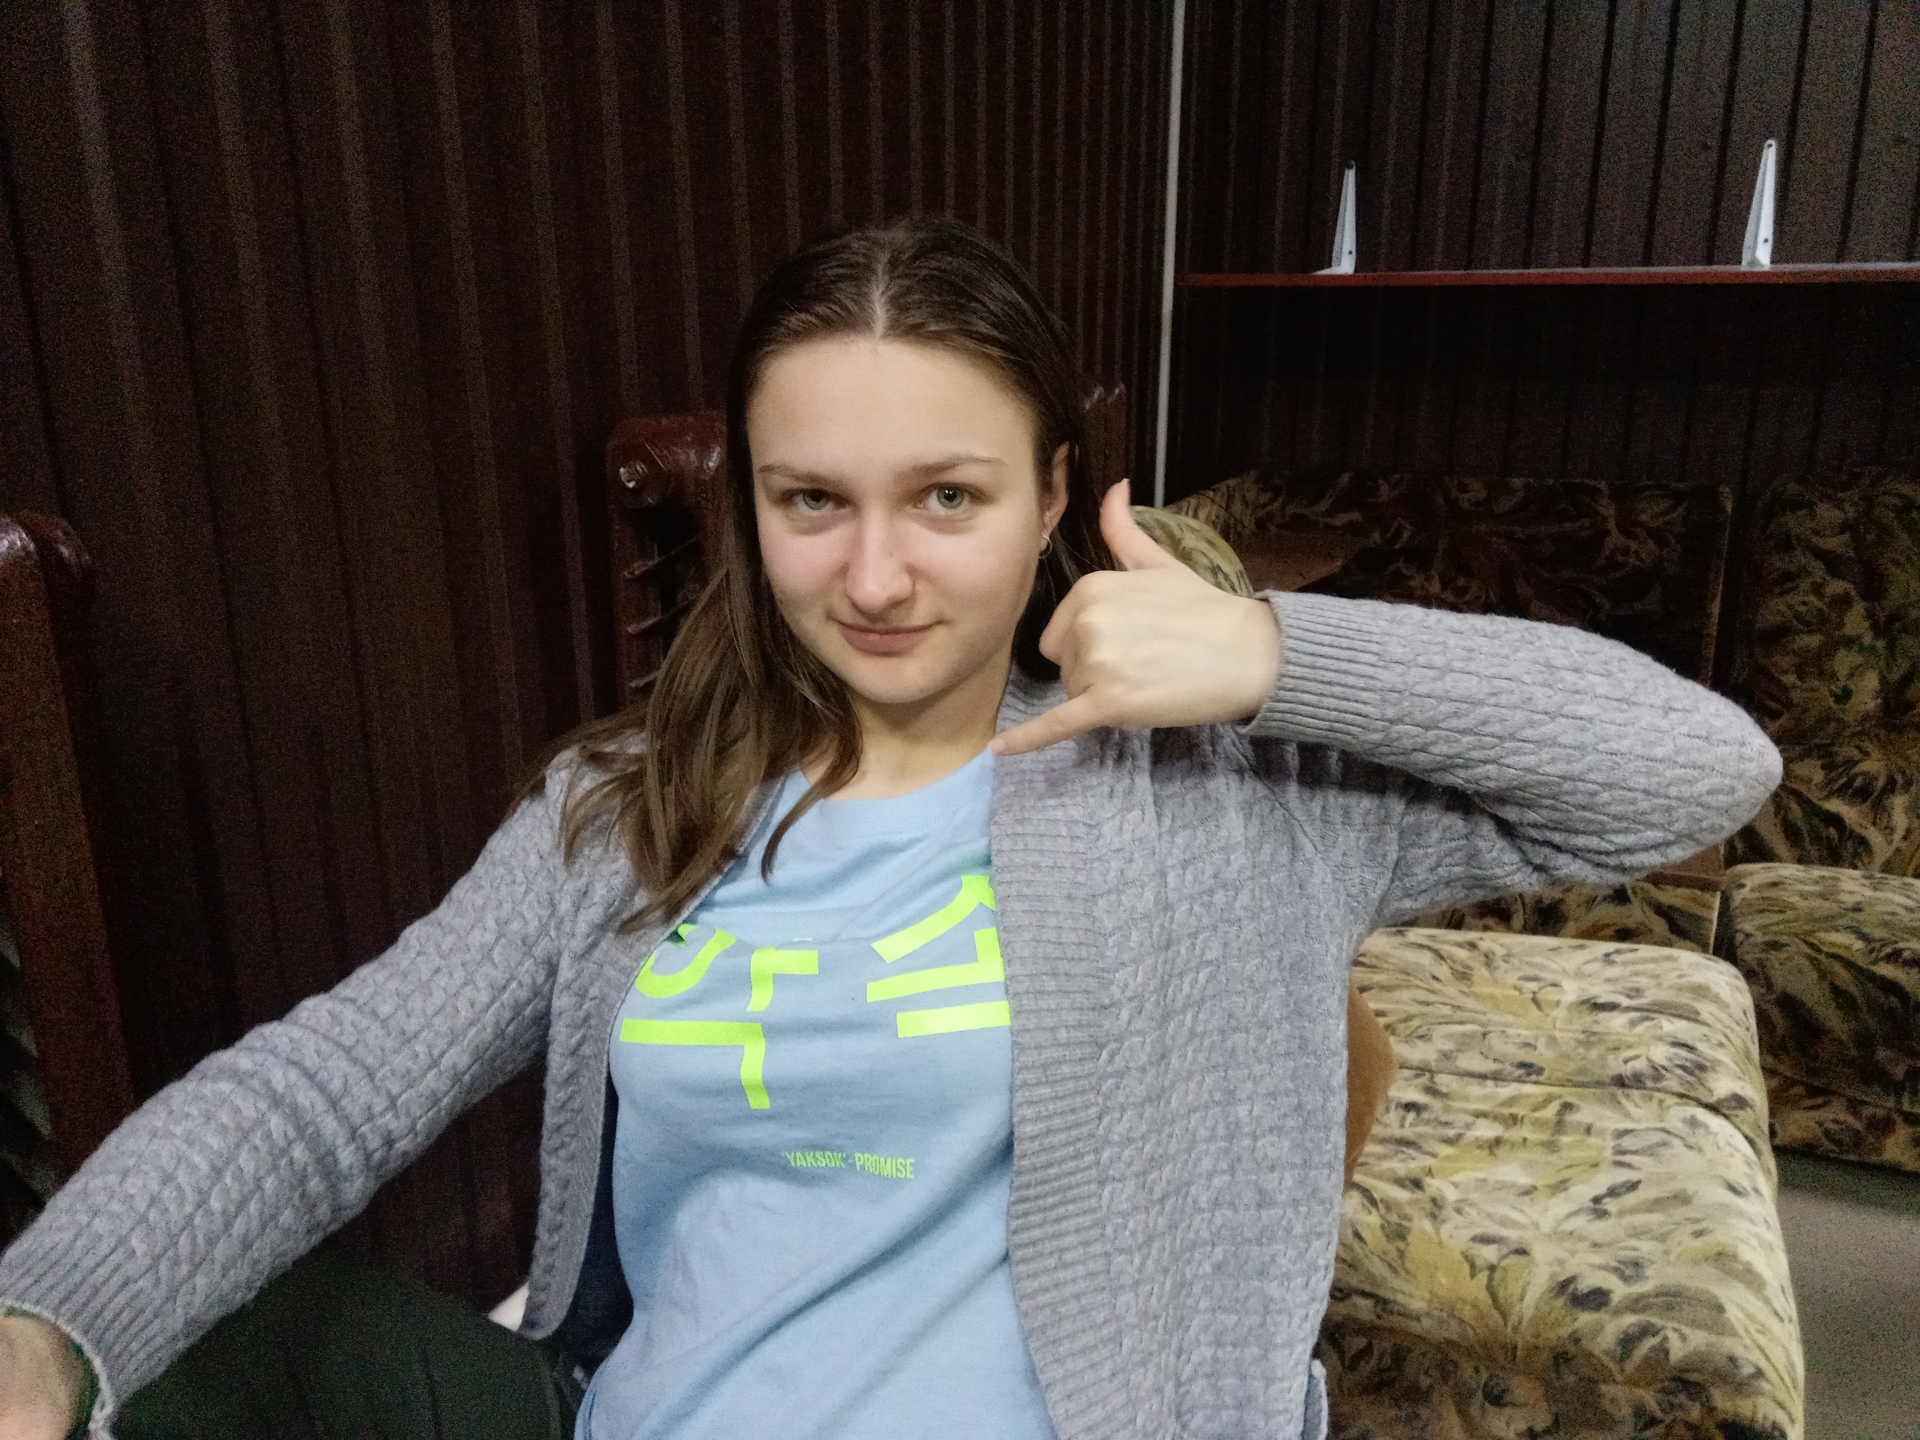
Label: noise